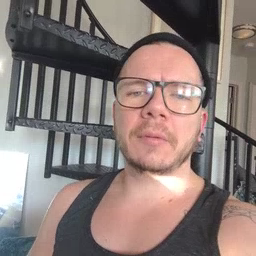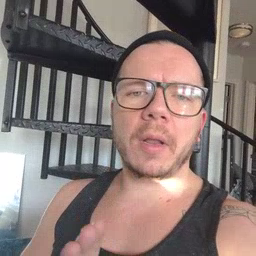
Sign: quiet